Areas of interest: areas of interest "Media Organization"
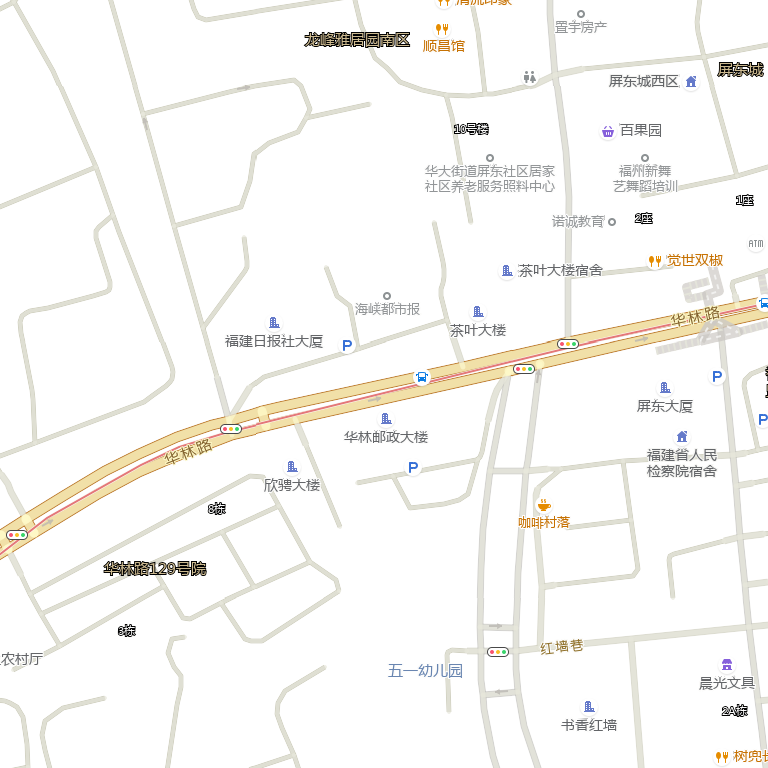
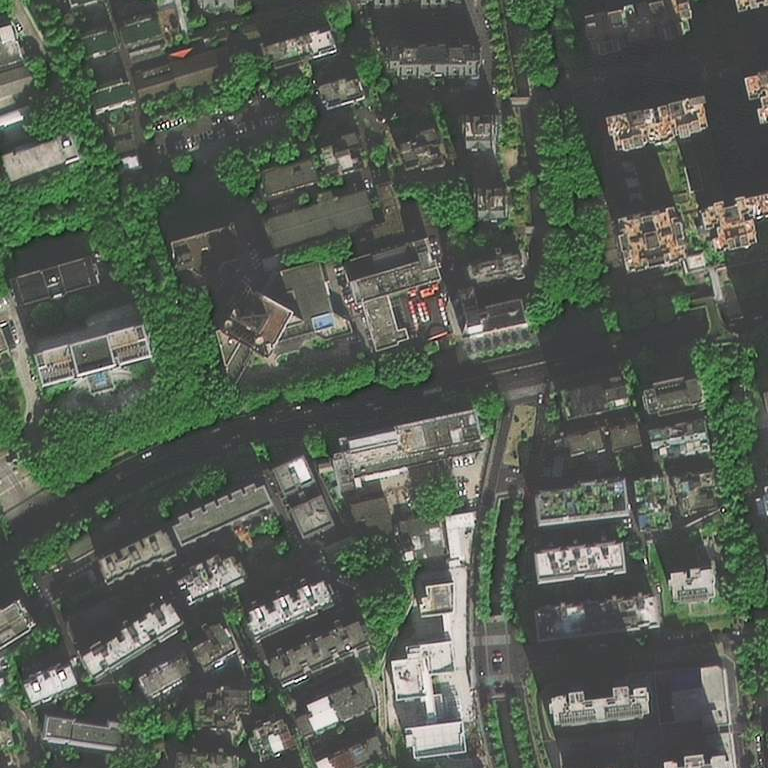